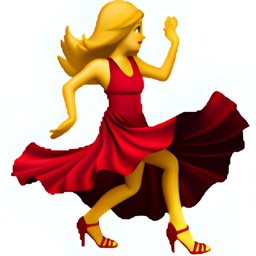
Name: dancer
Emoji: 💃
Group: People & Body
Sub-group: person-activity